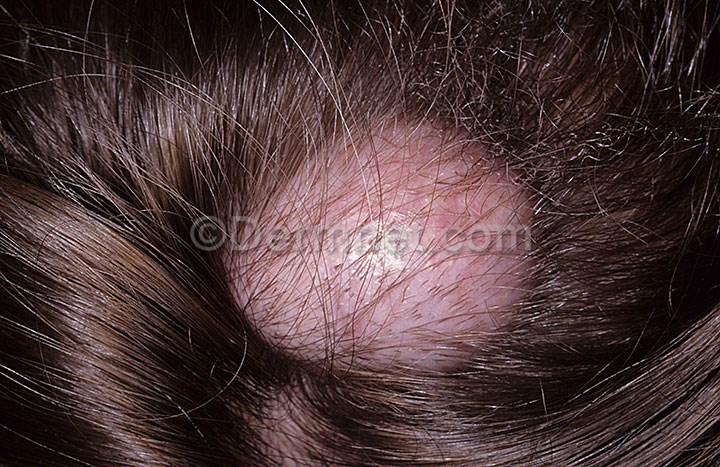
Disease: Seborrheic Keratoses and other Benign Tumors